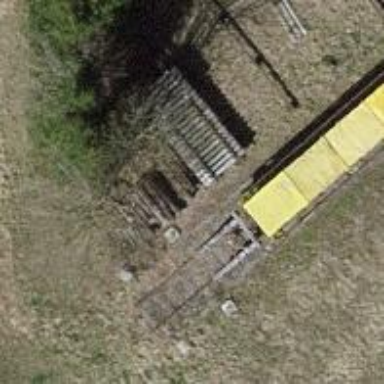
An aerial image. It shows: Railway buffer stop.